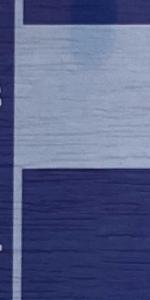
Label: Empty